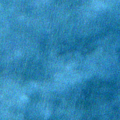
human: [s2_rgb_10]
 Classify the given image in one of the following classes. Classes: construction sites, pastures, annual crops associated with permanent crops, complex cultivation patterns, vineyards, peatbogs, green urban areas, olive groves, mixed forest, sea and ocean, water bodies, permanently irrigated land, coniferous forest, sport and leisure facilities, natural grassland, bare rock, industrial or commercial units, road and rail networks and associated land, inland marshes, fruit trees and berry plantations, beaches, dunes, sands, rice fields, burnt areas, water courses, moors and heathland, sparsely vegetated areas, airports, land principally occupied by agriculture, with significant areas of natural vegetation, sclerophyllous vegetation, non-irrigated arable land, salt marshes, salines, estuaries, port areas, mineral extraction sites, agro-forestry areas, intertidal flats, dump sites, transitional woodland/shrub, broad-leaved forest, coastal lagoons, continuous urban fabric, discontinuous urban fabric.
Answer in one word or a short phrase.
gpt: sea and ocean